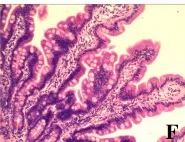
A double-balloon enteroscopy and pathologic investigation were performed before and after 10-week treatment. F: The pathologic results after treatment were improved (hematoxylin and eosin stainx200).
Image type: pathology (h&e)